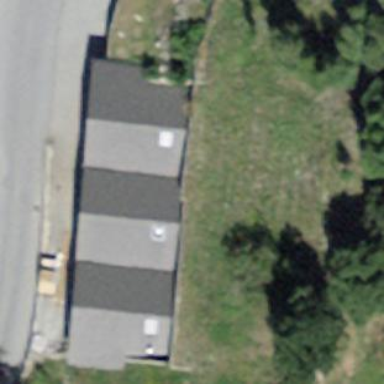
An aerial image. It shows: Commercial building.